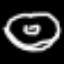
Label: donut